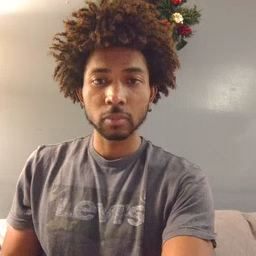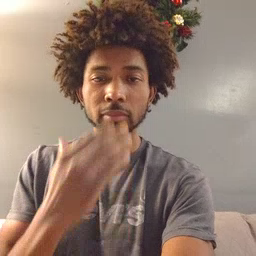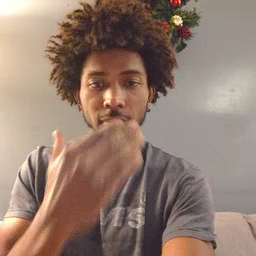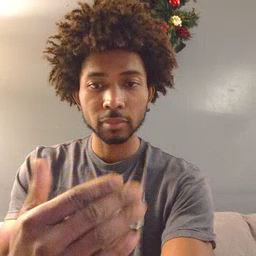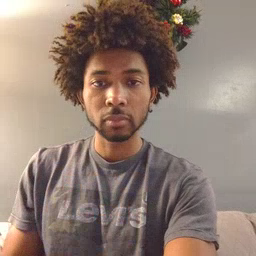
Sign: thankyou